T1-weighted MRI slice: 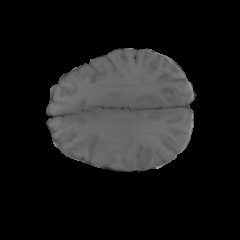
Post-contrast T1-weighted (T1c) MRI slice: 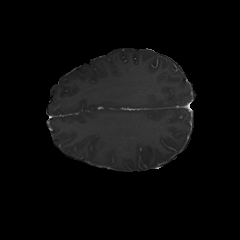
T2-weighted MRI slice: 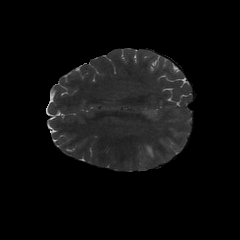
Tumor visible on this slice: yes